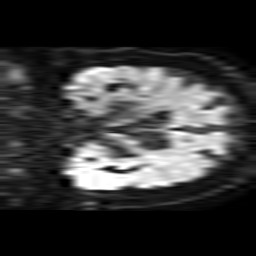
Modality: TRACE
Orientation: coronal
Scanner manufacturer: philips
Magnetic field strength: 3 T
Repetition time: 3.795 s
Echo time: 0.06119 s